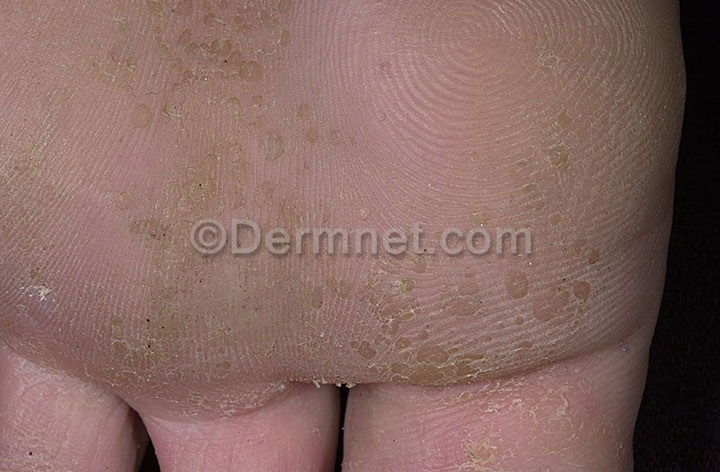
Disease: Cellulitis Impetigo and other Bacterial Infections